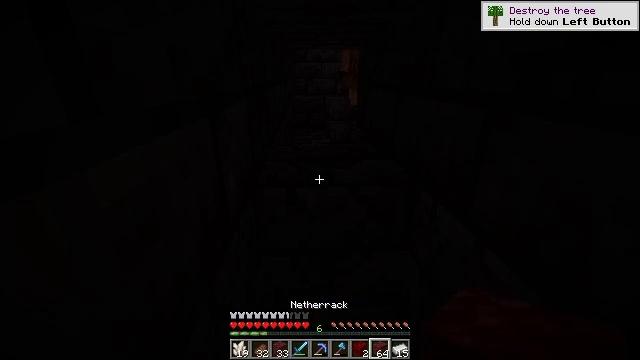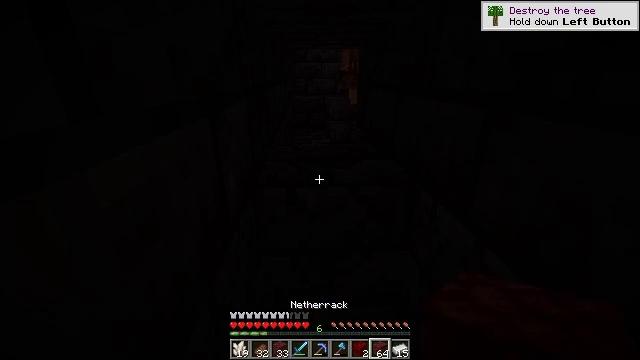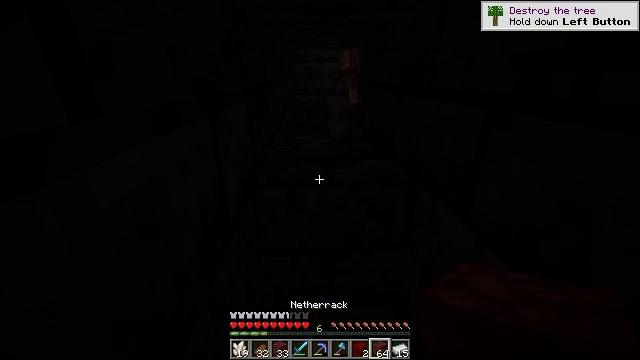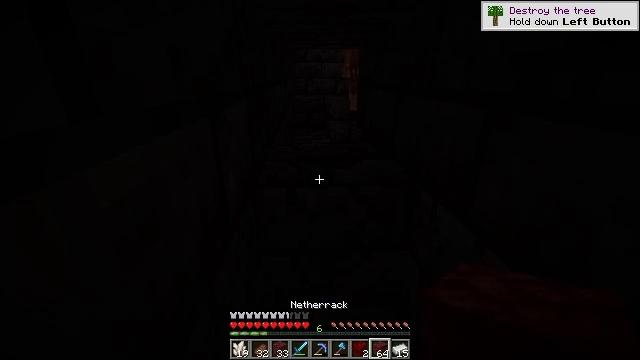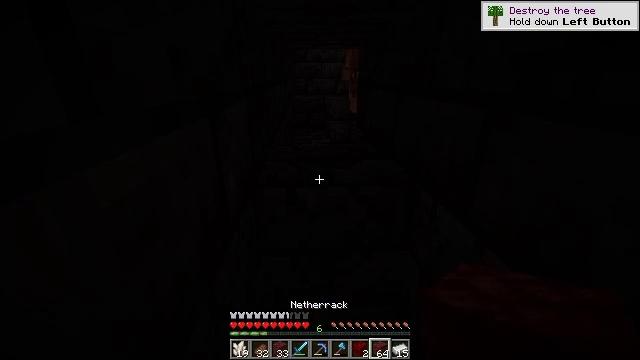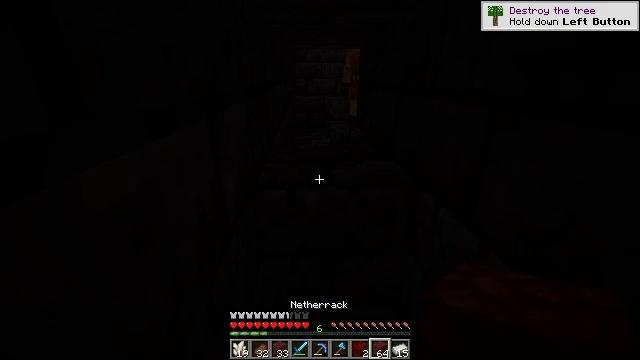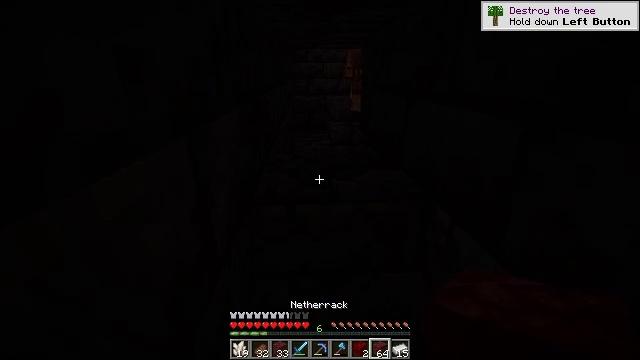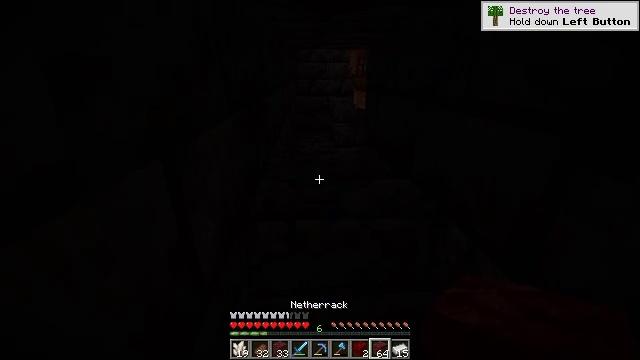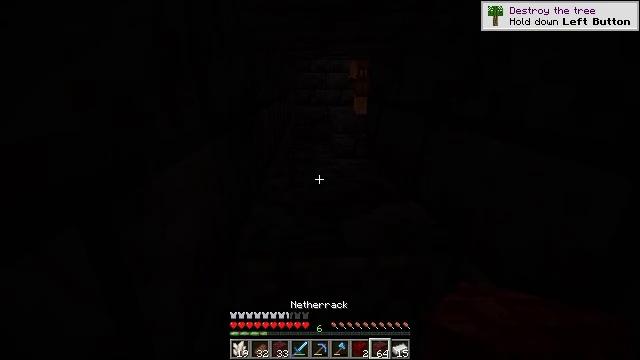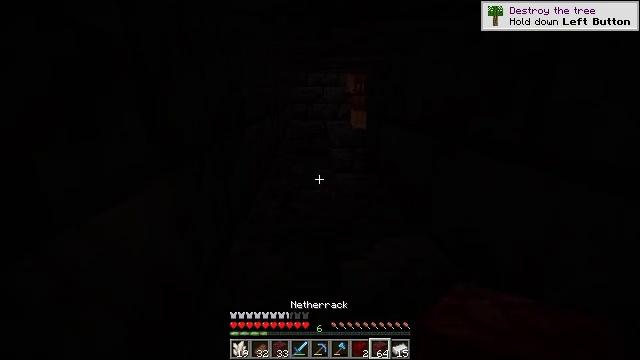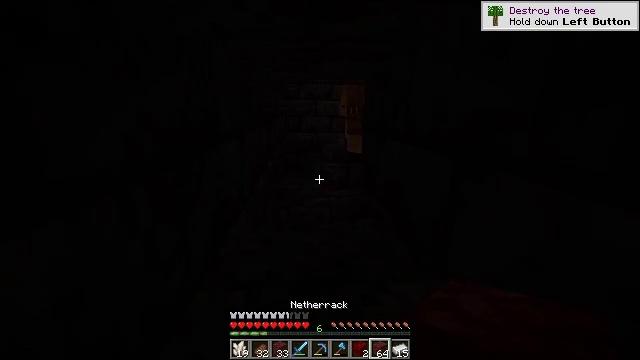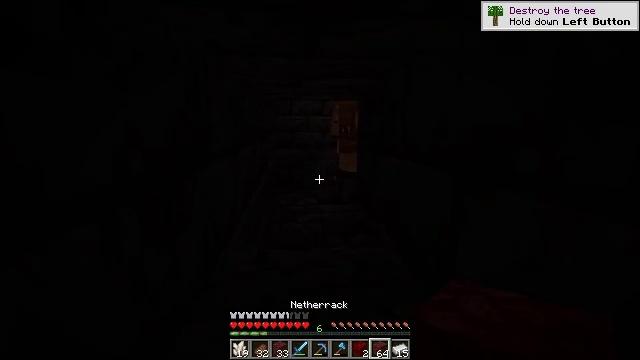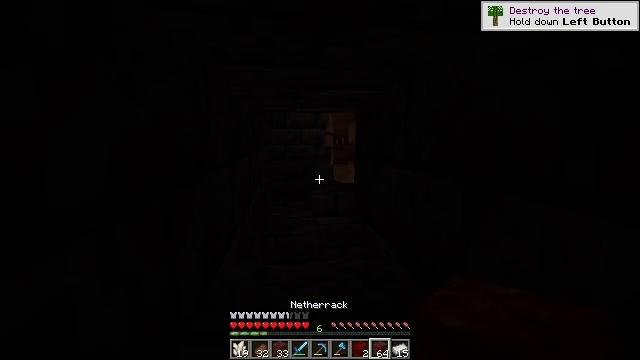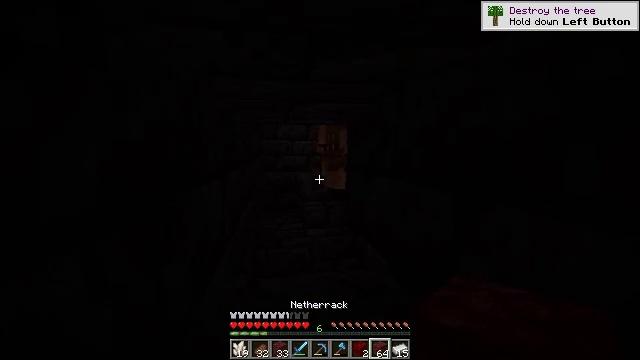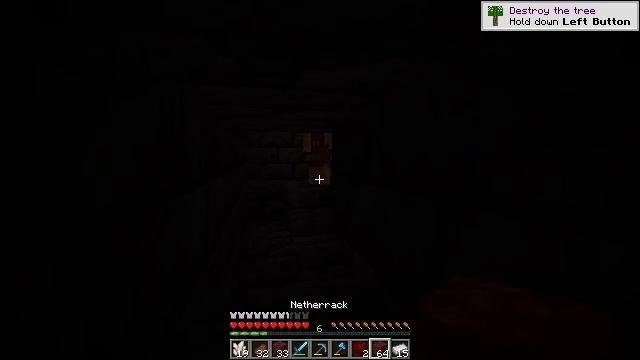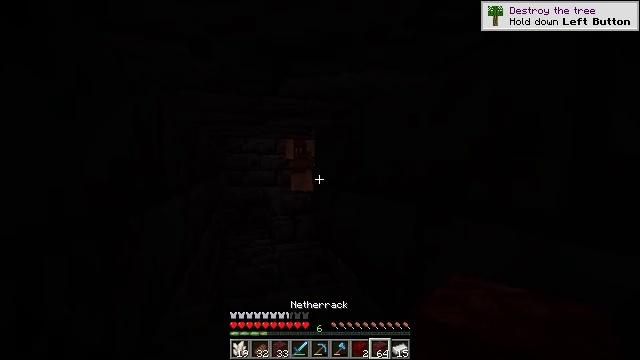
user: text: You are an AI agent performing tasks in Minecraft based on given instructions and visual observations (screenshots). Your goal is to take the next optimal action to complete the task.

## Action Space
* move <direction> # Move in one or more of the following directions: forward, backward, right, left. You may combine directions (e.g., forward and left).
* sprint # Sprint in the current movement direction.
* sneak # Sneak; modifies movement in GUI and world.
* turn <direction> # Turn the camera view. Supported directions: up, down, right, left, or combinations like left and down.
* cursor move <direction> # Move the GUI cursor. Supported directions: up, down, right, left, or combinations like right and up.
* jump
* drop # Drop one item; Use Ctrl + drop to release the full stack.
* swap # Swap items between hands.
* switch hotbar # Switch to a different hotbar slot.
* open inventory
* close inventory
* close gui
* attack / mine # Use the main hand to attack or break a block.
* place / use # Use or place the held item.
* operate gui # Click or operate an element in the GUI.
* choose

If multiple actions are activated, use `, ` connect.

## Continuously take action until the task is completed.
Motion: motion action
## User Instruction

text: Attack the cracked polished blackstone bricks to gather it.
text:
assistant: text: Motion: no_op
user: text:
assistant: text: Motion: no_op
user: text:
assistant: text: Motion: no_op
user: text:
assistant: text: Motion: no_op
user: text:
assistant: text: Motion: move forward
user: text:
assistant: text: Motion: move forward
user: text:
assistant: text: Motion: move forward
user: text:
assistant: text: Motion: move forward, turn up
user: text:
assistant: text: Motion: move forward, turn up
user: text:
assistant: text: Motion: move forward, turn right and up
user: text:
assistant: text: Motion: move forward and move left, turn right and up
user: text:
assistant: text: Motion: move forward and move left, turn right and up
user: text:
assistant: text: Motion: move forward and move left, turn right and up
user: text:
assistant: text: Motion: move forward and move left, turn right and up
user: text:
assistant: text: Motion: move forward and move left, turn right and up
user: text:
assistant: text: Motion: move forward and move left, turn right
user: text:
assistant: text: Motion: no_op
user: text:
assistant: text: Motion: no_op
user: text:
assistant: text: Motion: no_op
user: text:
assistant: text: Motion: no_op
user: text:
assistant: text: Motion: no_op
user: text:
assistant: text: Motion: no_op
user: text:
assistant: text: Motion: no_op
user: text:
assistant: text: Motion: no_op
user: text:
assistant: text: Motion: no_op
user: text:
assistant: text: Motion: no_op
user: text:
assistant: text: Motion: no_op
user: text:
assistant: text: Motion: no_op
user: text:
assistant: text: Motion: no_op
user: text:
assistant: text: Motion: no_op